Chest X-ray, PA view. Patient: 58 years old, sex M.
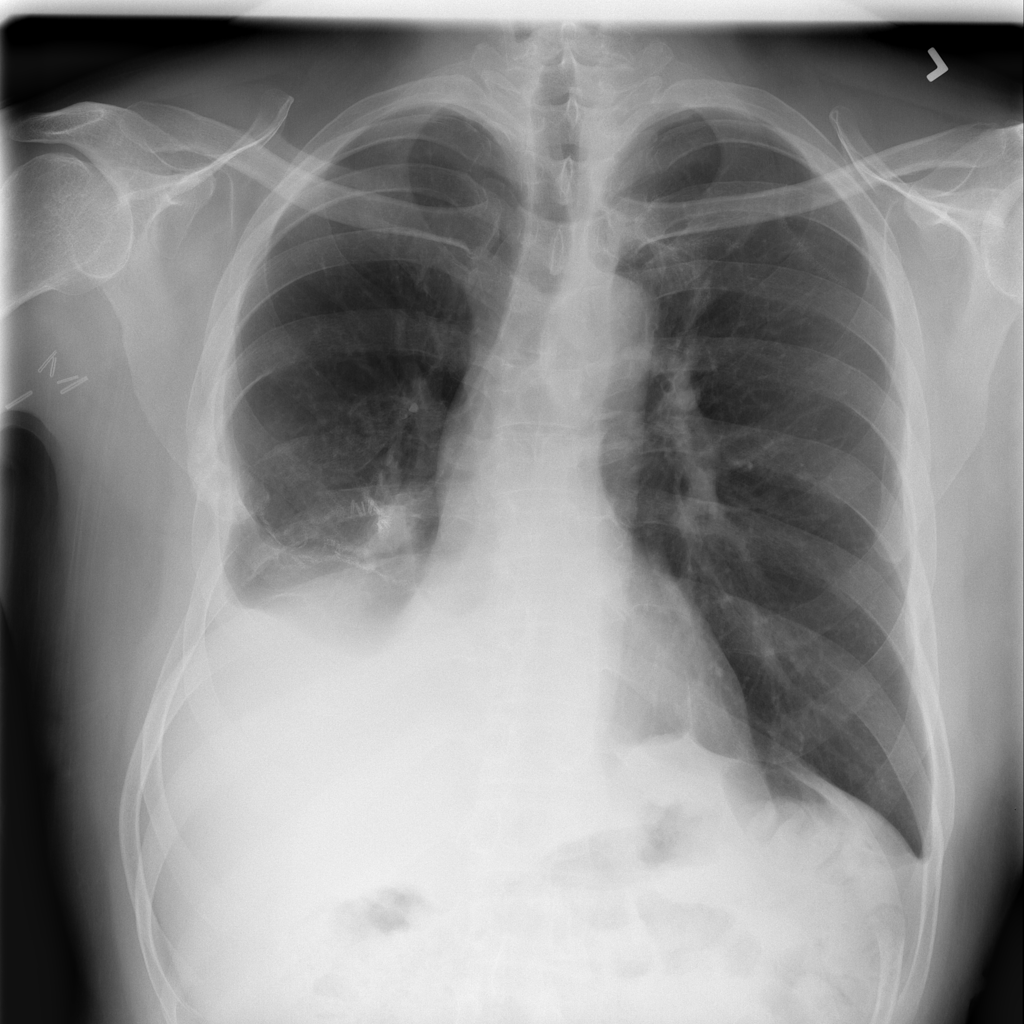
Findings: No Finding